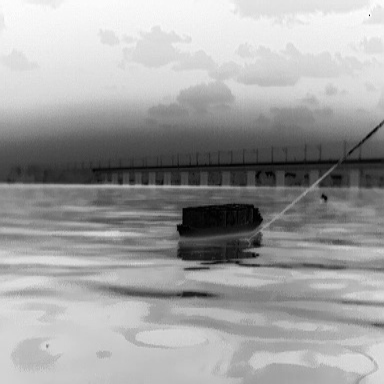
There is a fishing_boat in the infrared image.